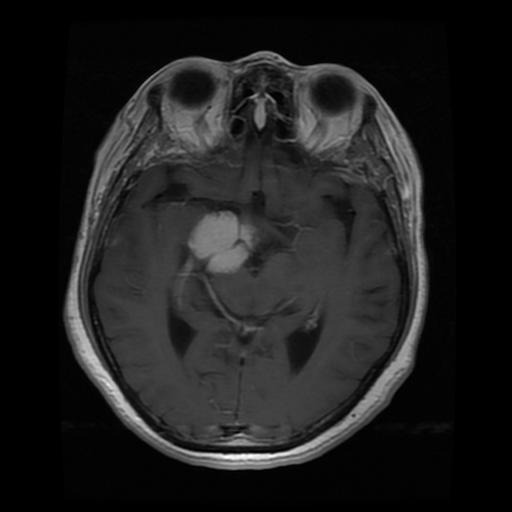
Label: meningioma